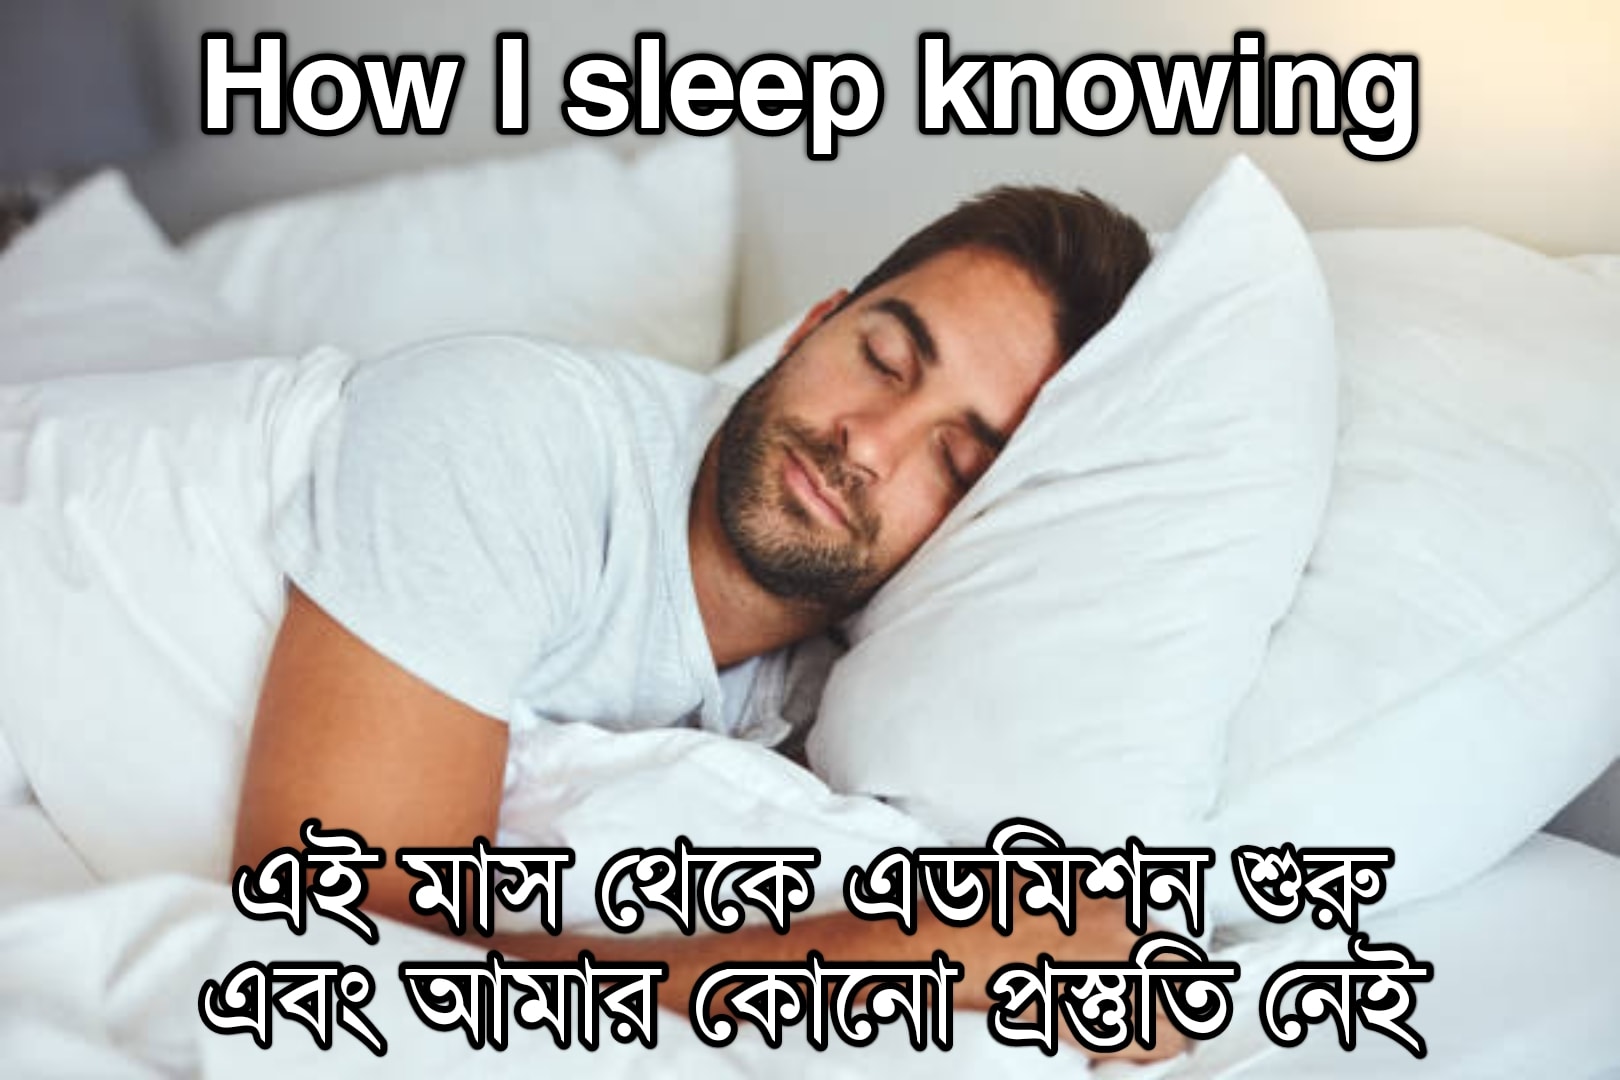
Caption: How I sleep Knowing  এই মাস থেকে এডমিন শুরু এবং আমার কোনো প্রস্তুতি নেই
Label: non-hate